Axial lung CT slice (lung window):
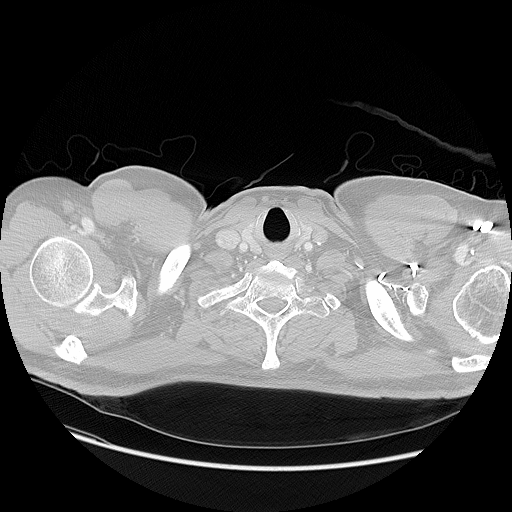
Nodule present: no